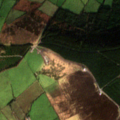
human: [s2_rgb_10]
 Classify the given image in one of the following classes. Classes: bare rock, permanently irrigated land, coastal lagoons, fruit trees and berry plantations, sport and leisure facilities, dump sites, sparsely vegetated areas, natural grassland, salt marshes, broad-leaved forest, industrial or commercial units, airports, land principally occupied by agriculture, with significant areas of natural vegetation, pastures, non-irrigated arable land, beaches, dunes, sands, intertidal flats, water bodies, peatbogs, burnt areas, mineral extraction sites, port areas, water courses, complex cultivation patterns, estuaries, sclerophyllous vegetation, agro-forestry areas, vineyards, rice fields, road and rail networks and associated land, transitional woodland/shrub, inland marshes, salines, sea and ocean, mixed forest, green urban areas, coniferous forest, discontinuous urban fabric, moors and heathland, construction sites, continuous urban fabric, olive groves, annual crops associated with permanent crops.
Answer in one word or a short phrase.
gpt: pastures, land principally occupied by agriculture, with significant areas of natural vegetation, coniferous forest, transitional woodland/shrub, peatbogs